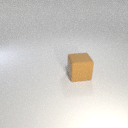
large brown rubber cube